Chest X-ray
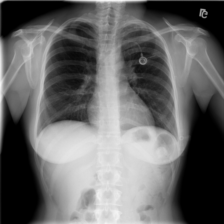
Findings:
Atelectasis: negative
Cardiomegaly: negative
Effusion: negative
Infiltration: negative
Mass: negative
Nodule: negative
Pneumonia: negative
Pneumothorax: negative
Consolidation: negative
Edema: negative
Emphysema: negative
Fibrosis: negative
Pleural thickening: negative
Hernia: negative